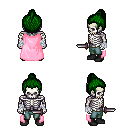
a pixel art fantasy rpg character, male body template, skeleton, pink cape, teal pants, green short topknot hairstyle, white cloth bandages, black shoes, dagger, four views (front, back, left, right), 2x2 character sprite sheet, small pixel art, hard edges, no anti-aliasing